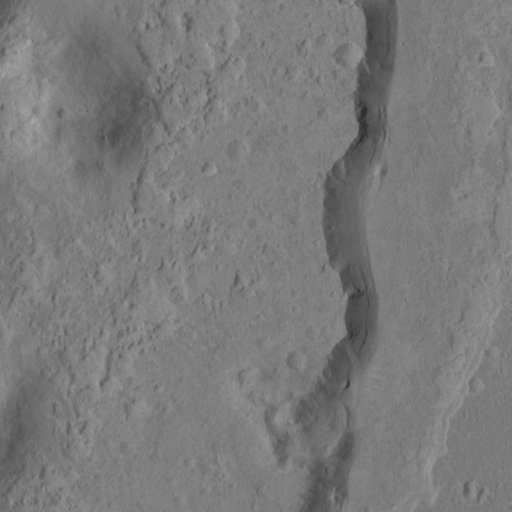
Objects detected: cone, cone, cone